Question: I am using docker to deploy my gitlab service, but gitlab does not delete the backups file, causing the file too big.
'''
sudo docker run --detach --hostname gitlab.deja.fashion --publish 443:443 --publish 80:80 --publish 2222:22 --name gitlab --restart always -e GITLAB_BACKUP_SCHEDULE=daily -e GITLAB_BACKUP_TIME=15:00 -e GITLAB_BACKUP_EXPIRY=604800 --volume /home/ubuntu/gitlab/config:/etc/gitlab --volume /home/ubuntu/gitlab/logs:/var/log/gitlab --volume /home/ubuntu/gitlab/data:/var/opt/gitlab gitlab/gitlab-ce:11.3.0-rc6.ce.0
'''

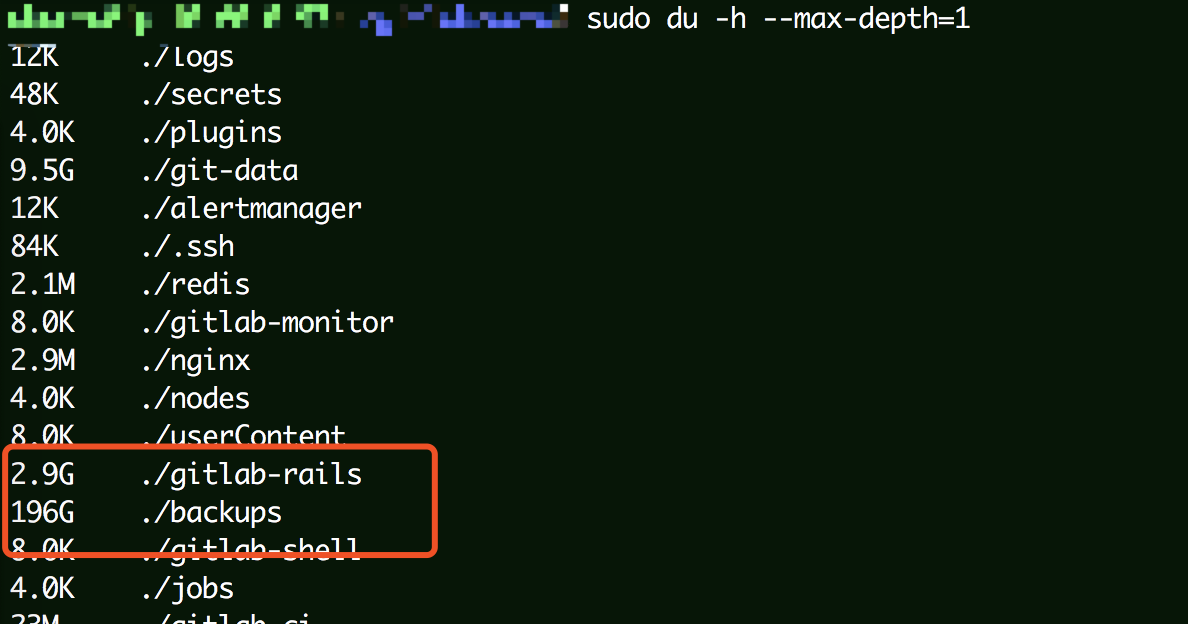
Answer: If there is an error in backing up gitlab code to aws, the backup file is not deleted